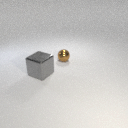
small brown metal sphere to the right of large gray metal cube